Question: I'm having a build problem with a specific file that I'm not being able to change the path on my Android project. Here is a picture of the problem:

How do I change this Path: shown in the picture?
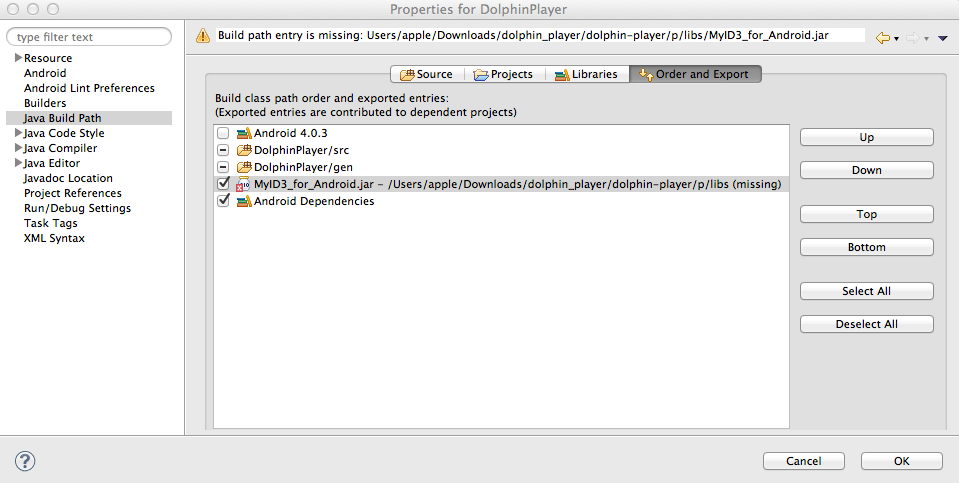
Answer: Change it from the libraries tab. You cannot do it from the order and export tab.